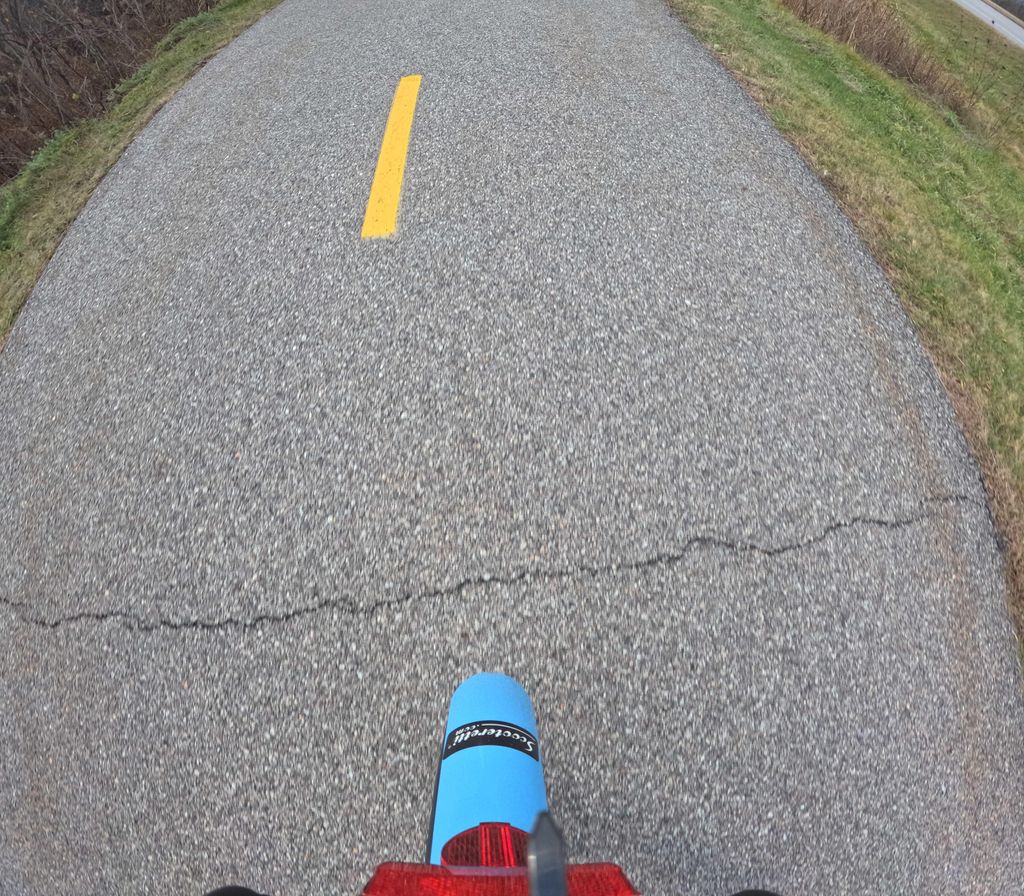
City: ottawa-gatineau